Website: home-depot
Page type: delivery-shipping
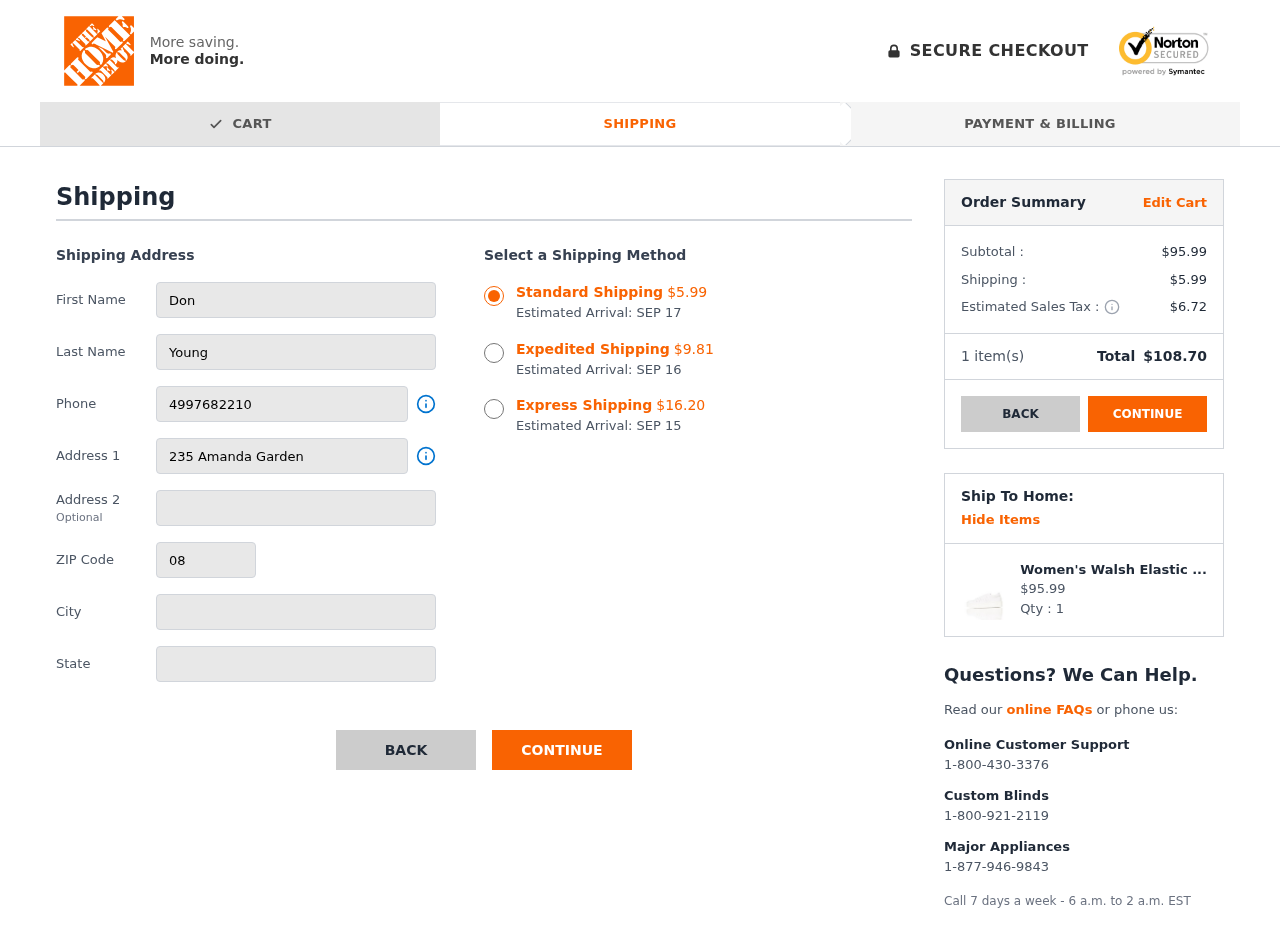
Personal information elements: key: PII_CITY
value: North Megan
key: PII_FIRSTNAME
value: Don
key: PII_LASTNAME
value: Young
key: PII_PHONE
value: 4997682210
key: PII_POSTCODE
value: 08089
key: PII_STATE
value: Wisconsin
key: PII_STREET
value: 235 Amanda Garden
Product elements: key: PRODUCT1_NAME
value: Women's Walsh Elastic Trainer White (White) 8 UK (41 EU)
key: PRODUCT1_PRICE
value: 95.99
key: PRODUCT1_QUANTITY
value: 1
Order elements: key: ORDER_SHIPPING_COST_STANDARD
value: $5.99
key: ORDER_DELIVERY_DATE
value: SEP 17
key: ORDER_SHIPPING_COST_EXPEDITED
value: $9.81
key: ORDER_DELIVERY_DATE_EXPEDITED
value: SEP 16
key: ORDER_SHIPPING_COST_EXPRESS
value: $16.20
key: ORDER_DELIVERY_DATE_EXPRESS
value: SEP 15
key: ORDER_SUBTOTAL
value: $95.99
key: ORDER_SHIPPING_COST
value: $5.99
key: ORDER_TAX
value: $6.72
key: ORDER_NUM_ITEMS
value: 1
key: ORDER_TOTAL
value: $108.70